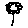
Label: flower